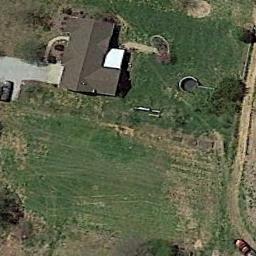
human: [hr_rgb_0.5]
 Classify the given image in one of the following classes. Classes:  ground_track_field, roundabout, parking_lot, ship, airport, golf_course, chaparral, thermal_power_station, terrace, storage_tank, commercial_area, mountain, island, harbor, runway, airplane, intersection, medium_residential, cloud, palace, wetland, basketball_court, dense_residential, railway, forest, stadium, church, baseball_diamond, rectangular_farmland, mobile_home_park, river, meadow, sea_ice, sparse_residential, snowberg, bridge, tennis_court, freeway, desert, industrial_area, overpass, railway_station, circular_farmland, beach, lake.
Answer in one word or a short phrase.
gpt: sparse_residential